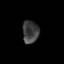
Tissue: prostate
Cell type: T cells
Senescence score: 0.2981
Nuclear area (px): 361
Mean DAPI intensity: 62.382